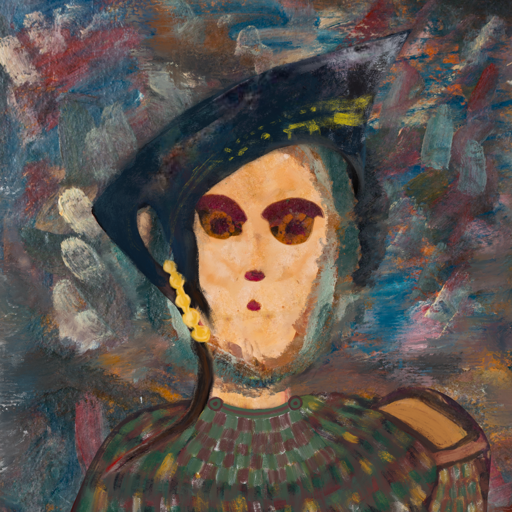
Background: Boggyland, Head And Neck Front: Childish, Face Front: Doll, Bust: After_Raid, Hair Front: Boggyland, Head Accessory: Irani, Second Necklace: After_Raid, Necklace: Blank, Baby: Blank